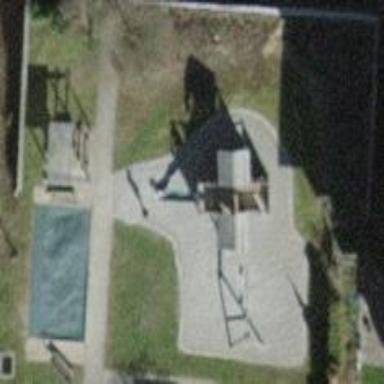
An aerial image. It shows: Playground area for leisure land.